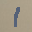
Label: 1